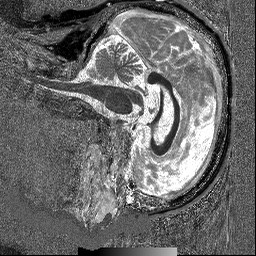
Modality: T1map
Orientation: sagittal
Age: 67
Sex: male
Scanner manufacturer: siemens
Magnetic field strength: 3 T
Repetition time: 5 s
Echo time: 0.00298 s